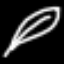
Label: leaf